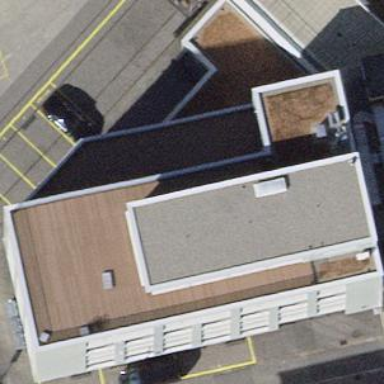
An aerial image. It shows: Commercial building.